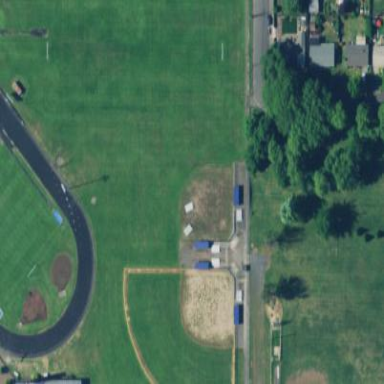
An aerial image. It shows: Grass pitch designated for softball.